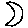
Label: moon